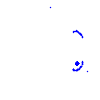
Particle: pion